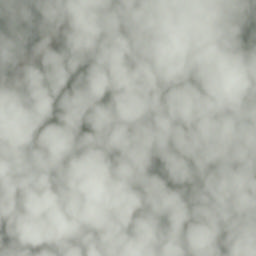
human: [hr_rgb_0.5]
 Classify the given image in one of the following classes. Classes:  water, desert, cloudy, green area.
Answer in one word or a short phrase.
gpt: cloudy